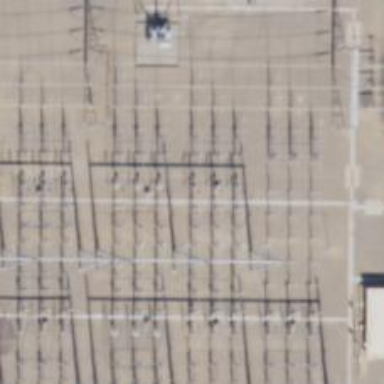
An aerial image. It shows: Switch for power supply.